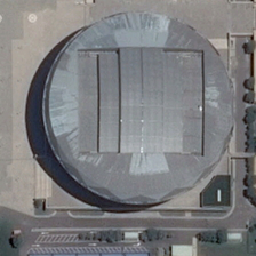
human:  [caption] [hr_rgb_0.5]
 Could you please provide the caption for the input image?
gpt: Some green trees are located near the building in the center of the gray circle.

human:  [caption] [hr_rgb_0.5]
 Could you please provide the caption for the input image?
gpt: Some green trees are close to the gray center of the building.

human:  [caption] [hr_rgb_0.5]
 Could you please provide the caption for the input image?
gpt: Some green trees are near a gray circle in the center of the building.

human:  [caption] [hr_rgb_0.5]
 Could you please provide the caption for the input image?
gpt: There are some green trees near the Grey Wheel Center Building.

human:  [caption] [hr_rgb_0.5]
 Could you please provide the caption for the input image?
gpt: Some green trees are in the middle of a gray circle.